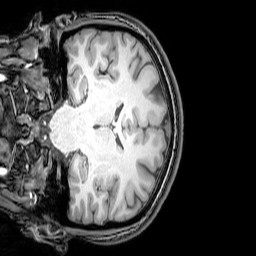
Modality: T1w
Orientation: coronal
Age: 22
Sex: female
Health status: healthy
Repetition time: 0.081 s
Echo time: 0.037 s